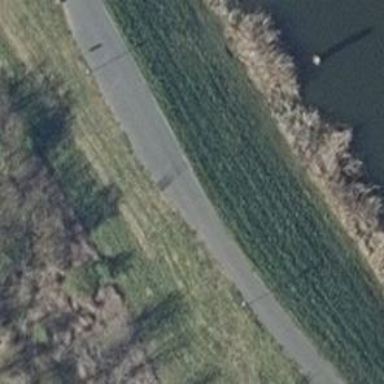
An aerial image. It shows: Residential road with asphalt surface bordered by dyke.